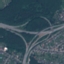
Land use / land cover class: Highway